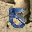
Label: 8